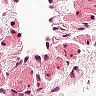
Metastatic tissue present: no